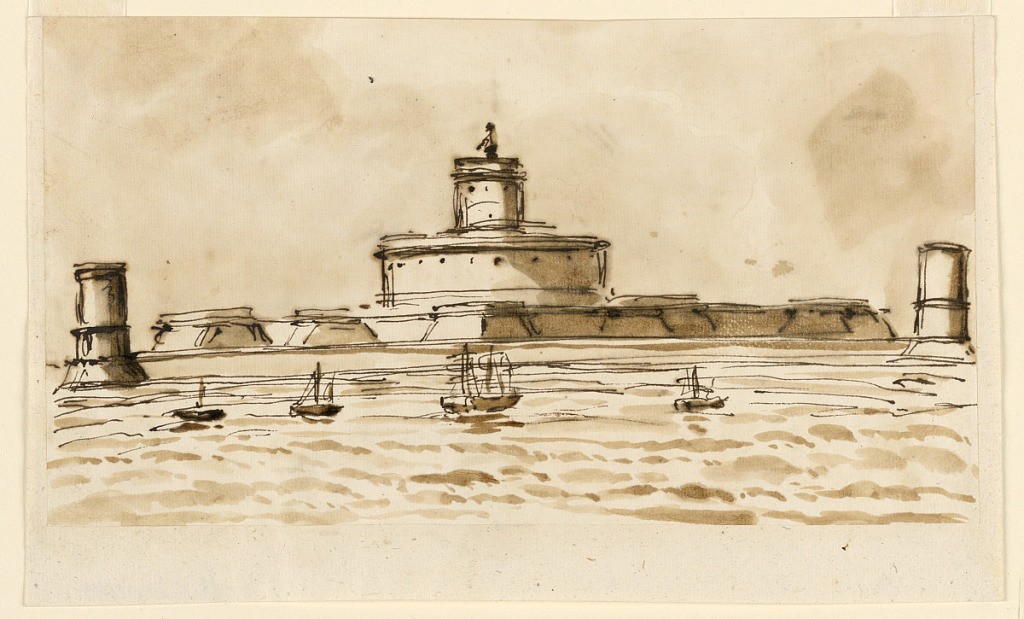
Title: Fantastical mausoleum
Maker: Giuseppe Barberi, Italian, 1746–1809
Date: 1780–1800
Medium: Pen and brown ink, brush and brown wash on off-white laid paper, lined
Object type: Drawing
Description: The plan is circular with a central circular tower, with a figure on top. Its general plan is quadrangular, wioth one corner in the center of the front. A lower, straight outer wall has at left and at right circular towers. It is surrounded by water. Ships are in the foreground.